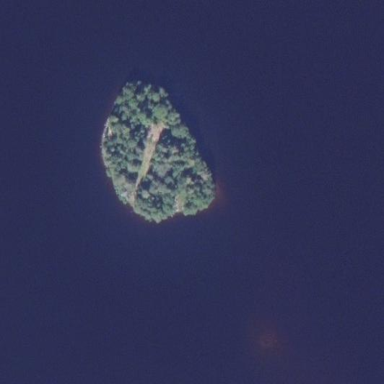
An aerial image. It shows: Islet.